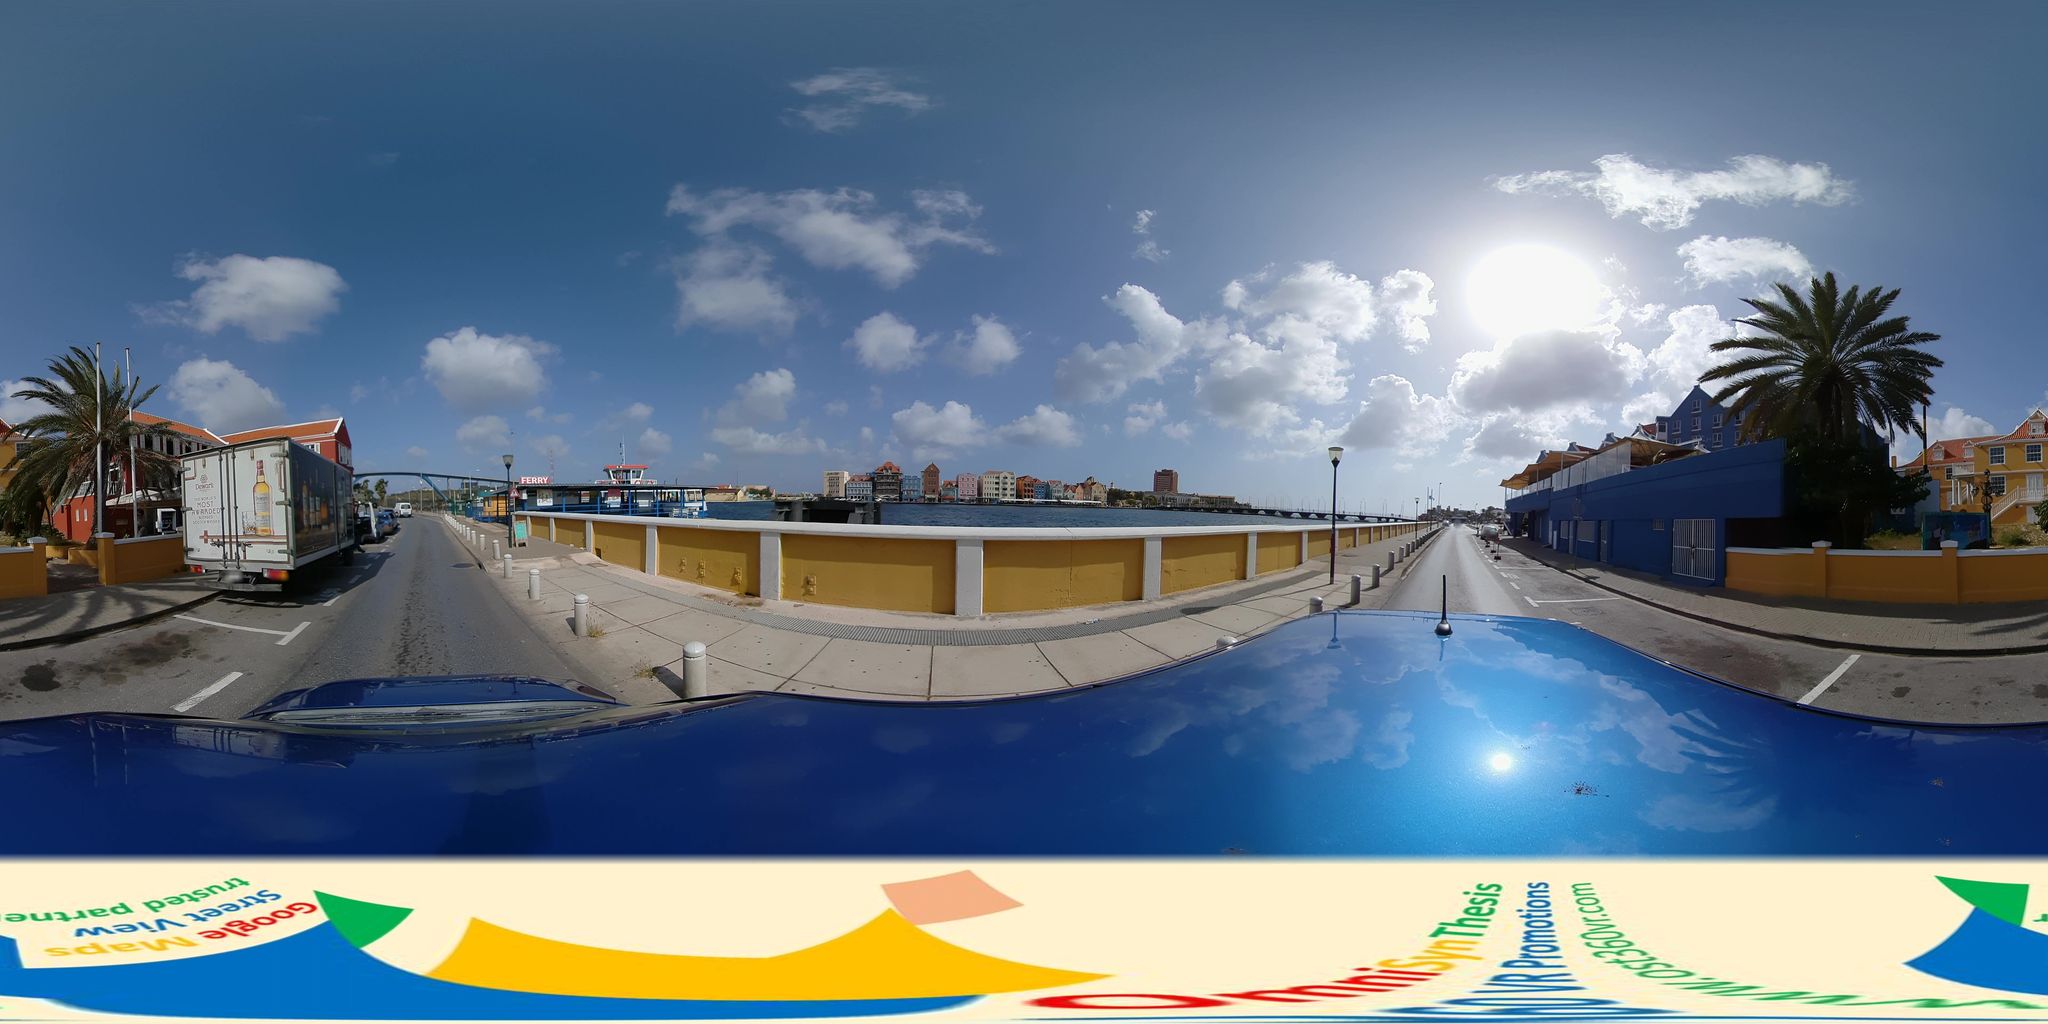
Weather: clear
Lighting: day
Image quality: good
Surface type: cycling surface
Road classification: tertiary
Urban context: suburban or peri-urban
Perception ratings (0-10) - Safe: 1.38, Lively: 2.68, Beautiful: 3.76, Boring: 2.99, Depressing: 4.3, Wealthy: 8.18